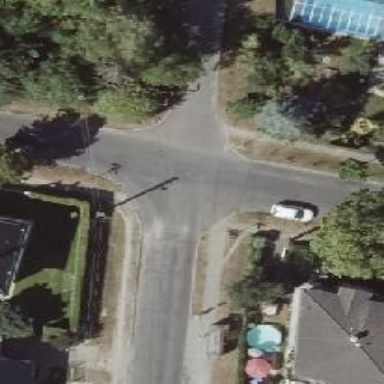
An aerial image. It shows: Unmarked road crossing.